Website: lowes
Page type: account-dashboard
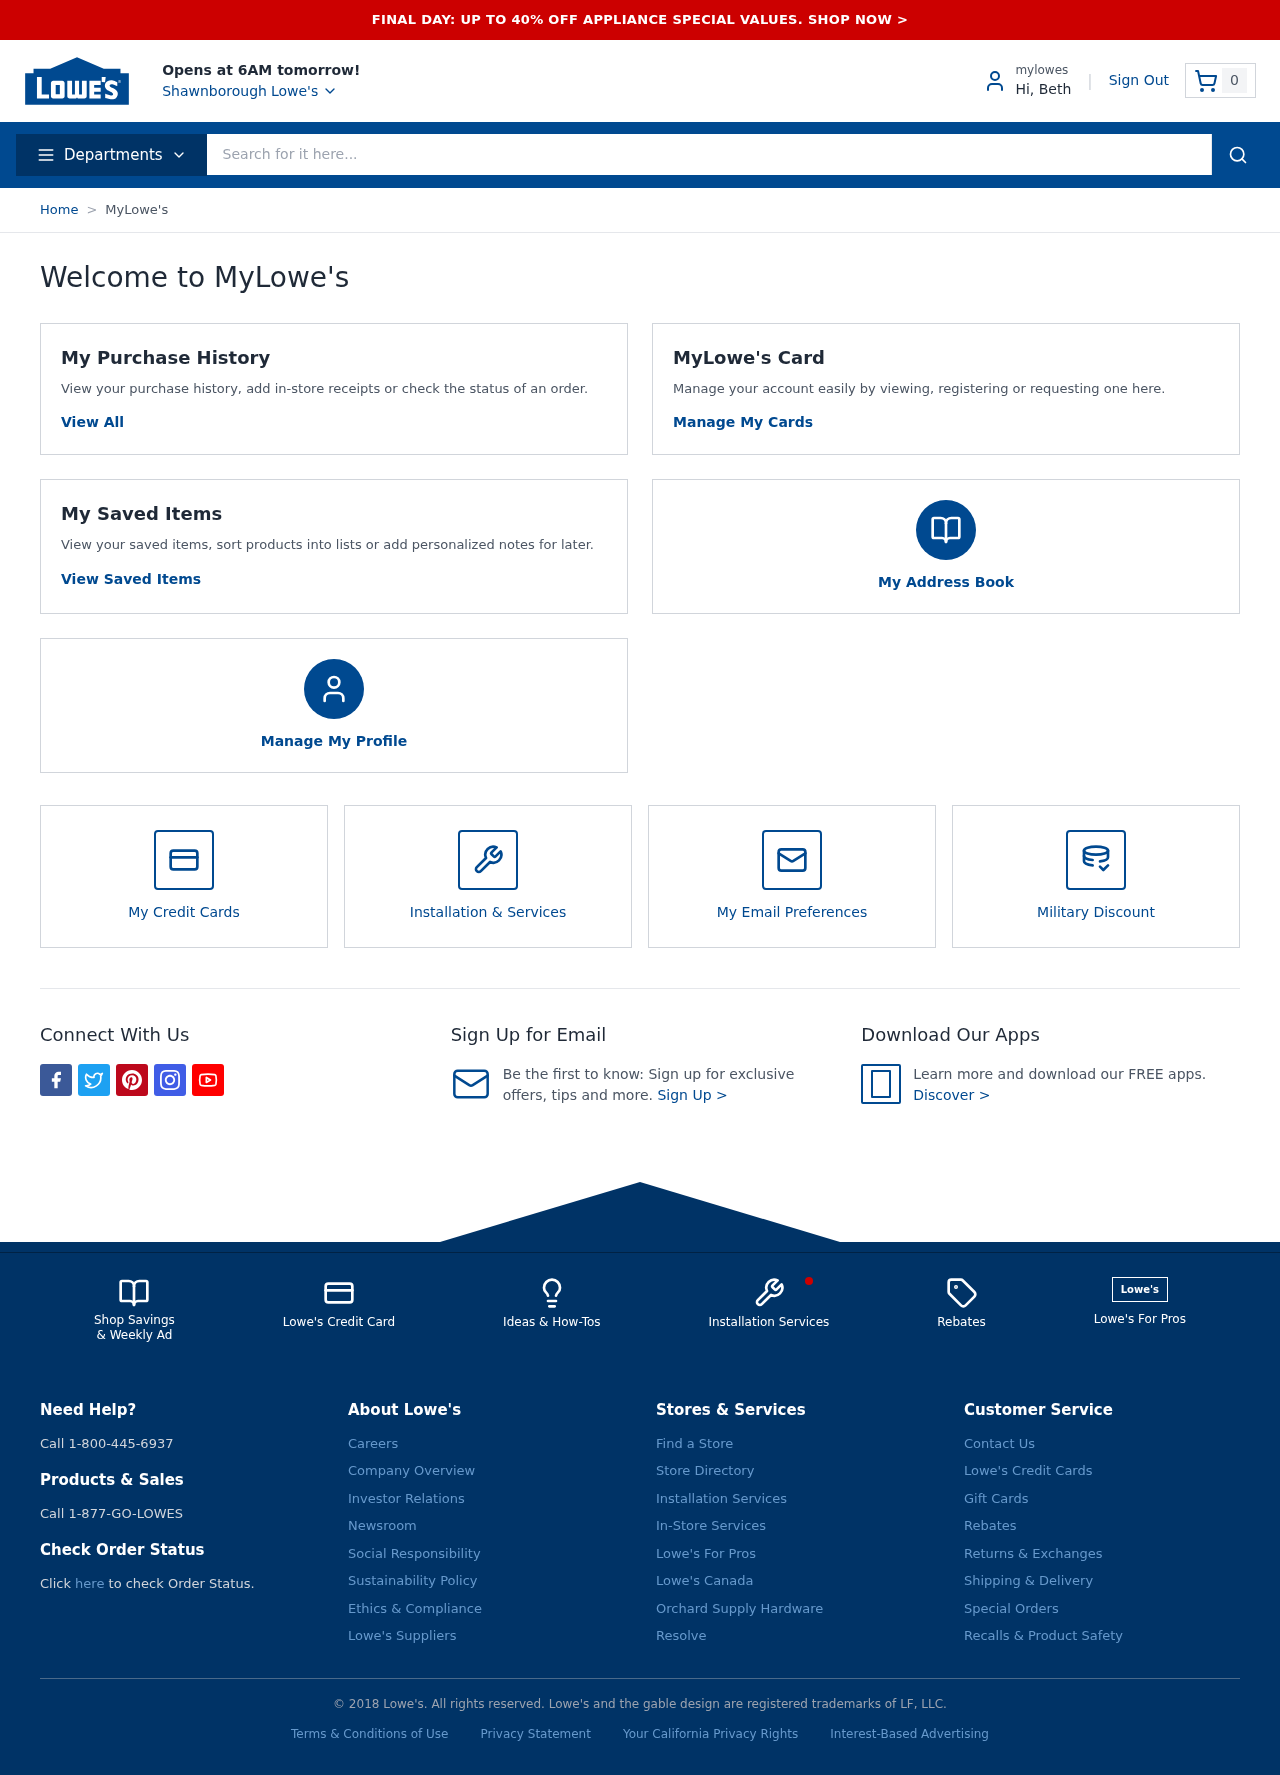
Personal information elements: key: PII_CITY
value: Shawnborough
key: PII_FIRSTNAME
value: Hi, Beth
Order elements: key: ORDER_NUM_ITEMS
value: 0
Search elements: key: HEADER_SEARCH
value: Search for it here...